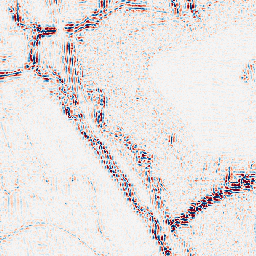
Category: wavelet
Decomposition family: wavelet_reverse_biorthogonal
Decomposition parameters: wavelet: rbio4.4
level: 2
Upsampling method: bicubic_3x
Upsampling parameters: scale: 3
Upsampling scale: 3